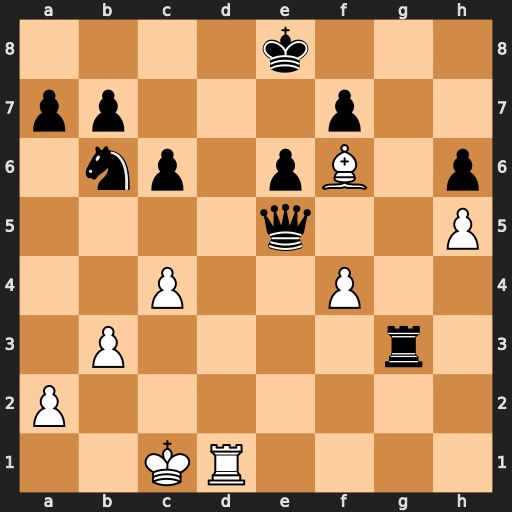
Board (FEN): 4k3/pp3p2/1np1pB1p/4q2P/2P2P2/1P4r1/P7/2KR4
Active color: w
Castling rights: -
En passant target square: -
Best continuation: Rd8#